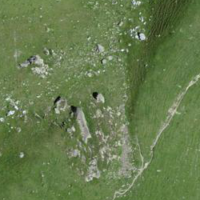
EUNIS habitat code: 26
Species observed at this site:
Sempervivum montanum